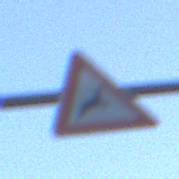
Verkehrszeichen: WildwechselLinks
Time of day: SunriseSunset
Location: Outdoor (Urban)
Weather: Clear
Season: NotSpecified
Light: Natural